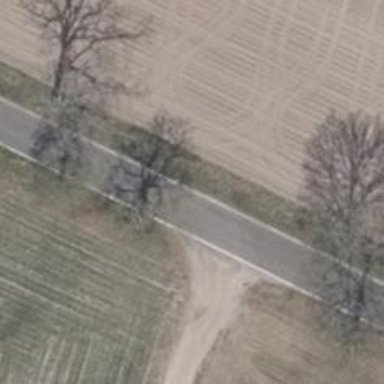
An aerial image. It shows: Secondary road with asphalt surface.